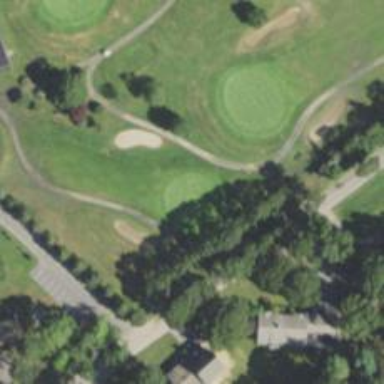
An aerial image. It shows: Golf hole.